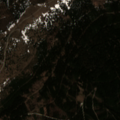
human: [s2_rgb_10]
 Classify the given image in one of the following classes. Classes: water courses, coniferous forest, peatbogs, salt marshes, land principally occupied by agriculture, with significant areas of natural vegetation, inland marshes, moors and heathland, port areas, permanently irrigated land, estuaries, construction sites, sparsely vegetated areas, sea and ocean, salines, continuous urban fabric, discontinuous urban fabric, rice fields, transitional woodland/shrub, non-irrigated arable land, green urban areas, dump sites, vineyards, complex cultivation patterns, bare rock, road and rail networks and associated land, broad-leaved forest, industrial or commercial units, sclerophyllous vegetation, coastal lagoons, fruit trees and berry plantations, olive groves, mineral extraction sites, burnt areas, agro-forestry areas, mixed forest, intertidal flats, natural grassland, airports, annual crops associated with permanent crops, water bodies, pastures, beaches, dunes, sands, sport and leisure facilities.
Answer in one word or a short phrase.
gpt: coniferous forest, natural grassland